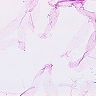
Metastatic tissue present: no